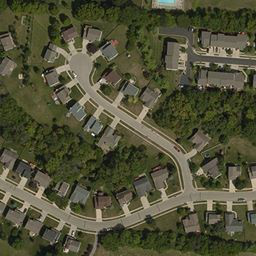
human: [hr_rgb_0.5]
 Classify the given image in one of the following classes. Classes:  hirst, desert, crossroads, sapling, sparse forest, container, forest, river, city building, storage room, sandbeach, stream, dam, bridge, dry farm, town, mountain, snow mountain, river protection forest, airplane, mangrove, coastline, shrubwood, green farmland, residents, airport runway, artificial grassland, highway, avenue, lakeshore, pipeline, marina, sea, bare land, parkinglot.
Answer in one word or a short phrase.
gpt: town